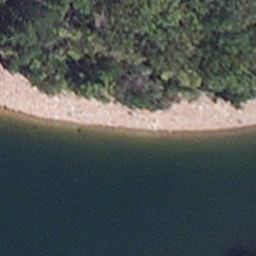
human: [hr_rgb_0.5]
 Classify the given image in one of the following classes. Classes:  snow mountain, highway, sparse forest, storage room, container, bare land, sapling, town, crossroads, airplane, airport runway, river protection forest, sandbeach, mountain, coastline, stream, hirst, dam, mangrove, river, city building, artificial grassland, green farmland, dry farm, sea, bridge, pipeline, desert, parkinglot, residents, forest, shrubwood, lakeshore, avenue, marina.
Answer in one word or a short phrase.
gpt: lakeshore